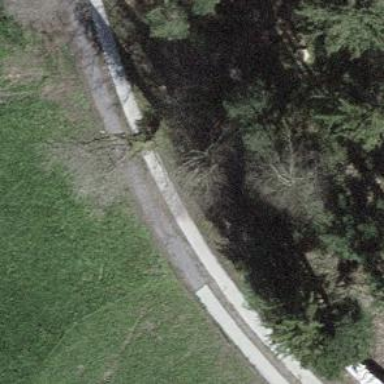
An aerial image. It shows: Paved track with grade1 quality.